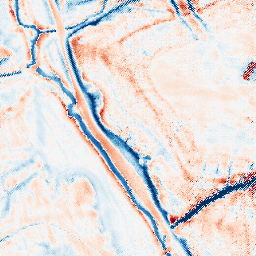
Category: edge_preserving
Decomposition family: bilateral
Decomposition parameters: d: 21
sigma_color: 25
sigma_space: 25
Upsampling method: regularized
Upsampling parameters: scale: 4
lambda_reg: 0.1
Upsampling scale: 4